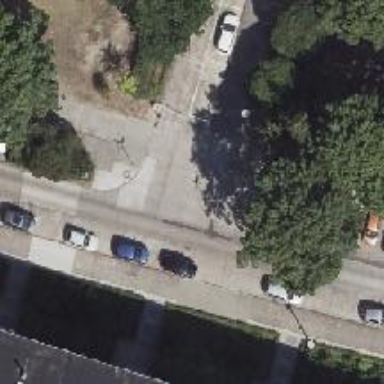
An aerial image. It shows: Concrete service road.